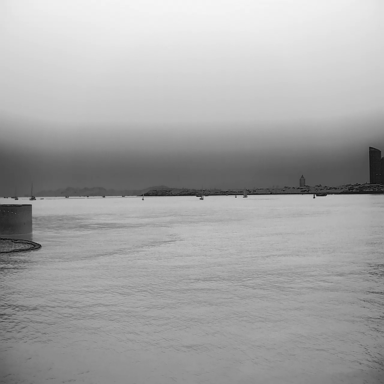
There is a container_ship in the infrared image.